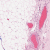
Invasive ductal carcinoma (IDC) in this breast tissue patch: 0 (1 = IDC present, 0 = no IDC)